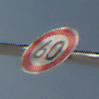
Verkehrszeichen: Geschwindigkeit60
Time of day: MorningAfternoon
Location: Outdoor (Suburban)
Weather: PartlyCloudy
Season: NotSpecified
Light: Natural